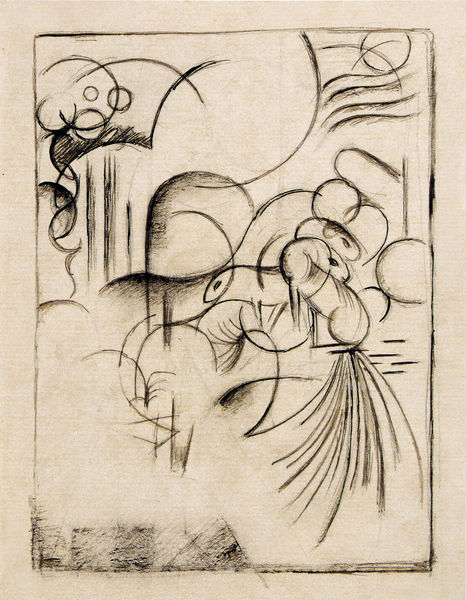
Titel: Abstrakte Komposition (Pferde und abstrakte Formen)
Künstler: Franz Marc
Standort: Sindelfingen
Institution: Lütze-Museum
Schlagwörter: baum, hand, himmel, kopf, körper, mann, schatten, vogel, weiß, wolken, bäume, komposition, kubismus, landschaft, sitzen, braun, grau, köpfe, nase, schwarz, skizze, zeichnung, hund, tier, tiere, wiese, wolke, expressionismus, hochformat, gesichter, augen, federn, rahmen, bild, horizont, häuser, wind, sonne, auge, figur, haare, paar, blatt, wald, kreis, oval, pferd, pferde, rund, schwanz, schwung, holzschnitt, welle, wellen, papier, bogen, studie, moderne, abstrakt, modern, formen, grafik, graphik, schattierung, schattierungen, linien, sepia, figuren, krieg, striche, abstraktion, bögen, kurven, katze, penis, laviert, tusche, mond, eckig, kreuz, rechteck, münchen, strahlen, linie, kohle, druck, schwarzweiss, schraffur, schraffuren, radierung, gebogen, strich, dynamik, kreise, schraffiert, kugeln, pfau, entwurf, franz, stift, wellig, kreisbogen, spritzen, verwischt, dynamisch, picasso, wesen, hochkant, frei, plan, katzen, schafe, phantasie, blasen, schraffierung, ungegenständlich, wellenlinie, geometrie, blauer reiter, klee, ovale, rundungen, fische, konstruktivismus, schwarz/weiß, graphit, geometrische formen, halbkreise, versuch, tierköpfe, gegenstandslos, franz marc, marc, zirkel, weltkrieg, miro, uhu, wellenlinien, abstrakte malerei, erster weltkrieg, etude, konstruktivimus, kreisbögen, phallus, fish, gekritzel, samen, wolken himmel, astrakt, ejakulation, erektion, air, campendonck, home